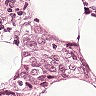
Metastatic tissue present: yes